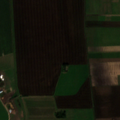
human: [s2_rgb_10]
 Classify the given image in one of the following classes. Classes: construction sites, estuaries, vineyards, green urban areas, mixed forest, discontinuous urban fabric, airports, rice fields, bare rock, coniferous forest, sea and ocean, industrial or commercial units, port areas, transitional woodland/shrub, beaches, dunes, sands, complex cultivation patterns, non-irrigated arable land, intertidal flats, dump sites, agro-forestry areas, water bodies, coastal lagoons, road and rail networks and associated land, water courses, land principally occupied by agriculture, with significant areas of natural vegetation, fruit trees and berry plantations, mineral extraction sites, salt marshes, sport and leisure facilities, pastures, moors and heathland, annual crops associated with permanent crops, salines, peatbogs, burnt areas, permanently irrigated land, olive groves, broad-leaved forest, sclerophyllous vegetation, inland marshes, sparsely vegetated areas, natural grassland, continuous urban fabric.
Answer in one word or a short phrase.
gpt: non-irrigated arable land